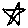
Label: star